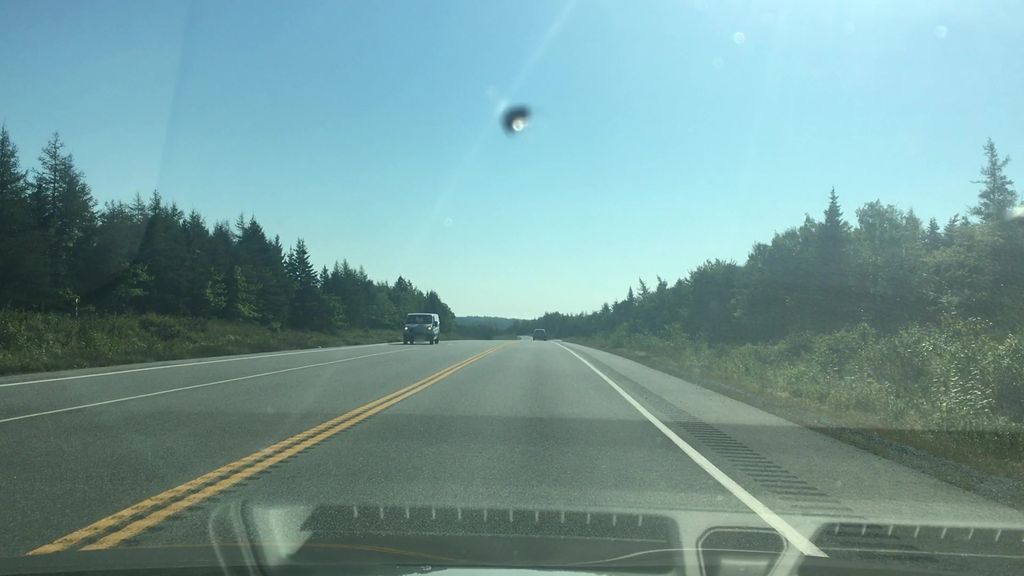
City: halifax